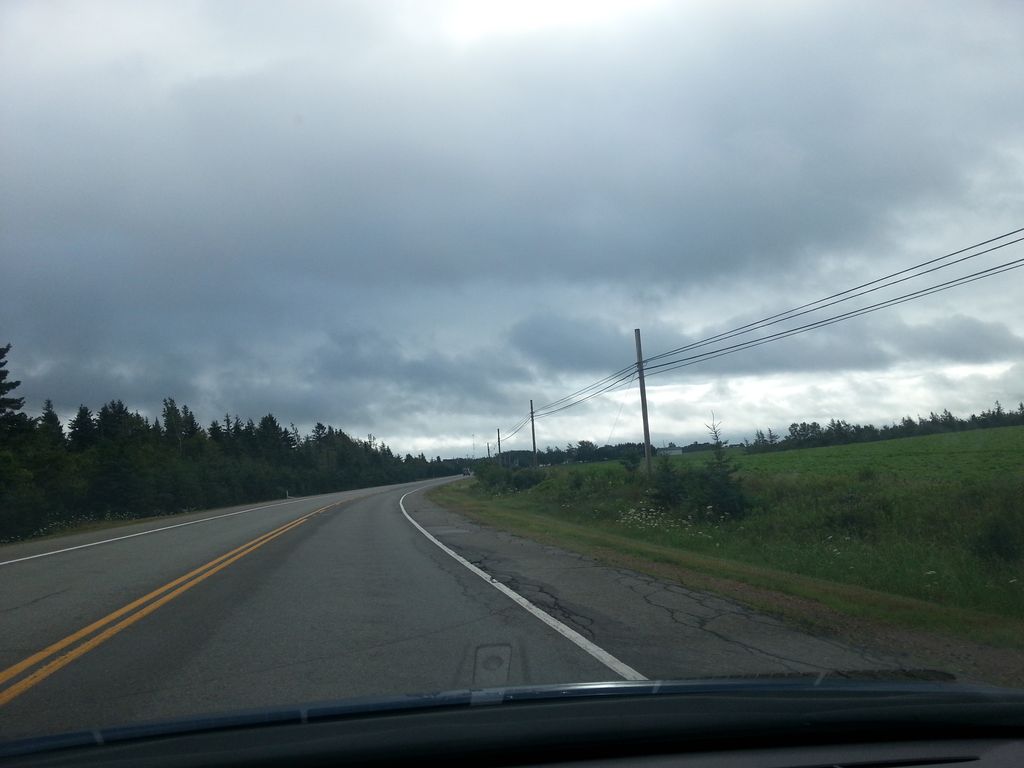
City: charlottetown